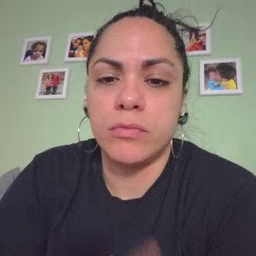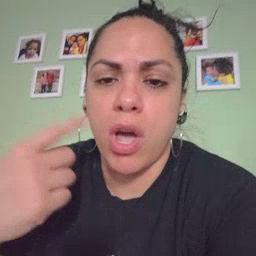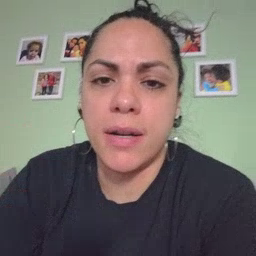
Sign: cry